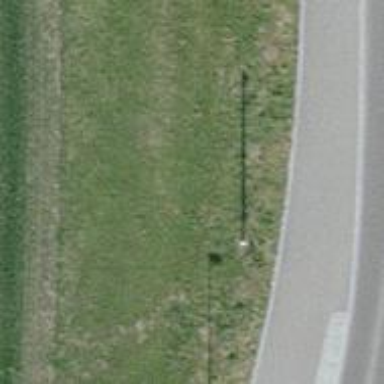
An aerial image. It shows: Straight power pole.